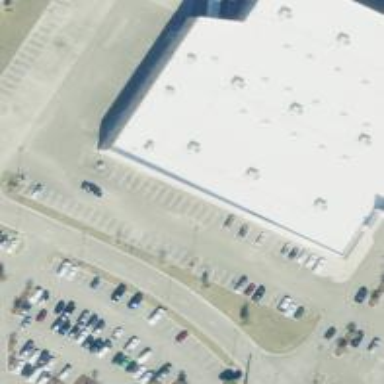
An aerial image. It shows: Building.